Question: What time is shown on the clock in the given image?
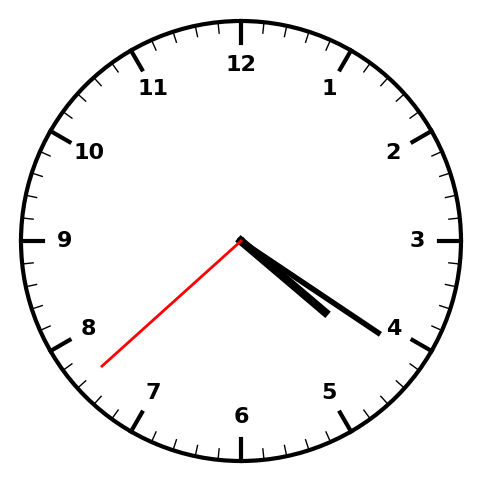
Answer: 04:20:38